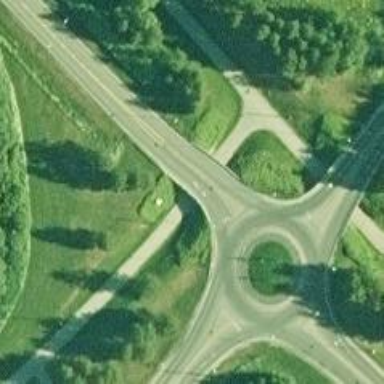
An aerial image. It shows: Cycleway.